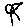
Label: flower